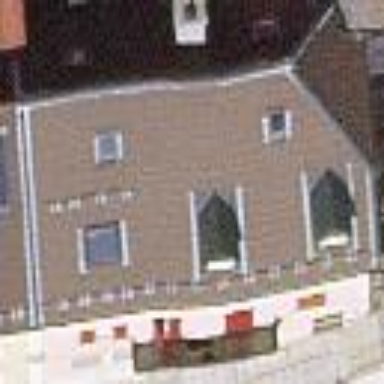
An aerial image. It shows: Apartments building with half-hipped roof oriented along the structure.